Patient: sex M, age 43
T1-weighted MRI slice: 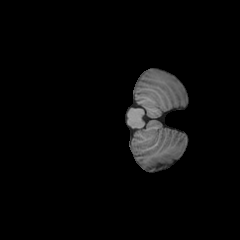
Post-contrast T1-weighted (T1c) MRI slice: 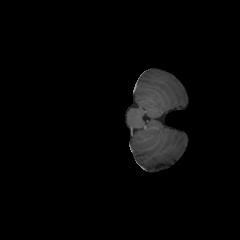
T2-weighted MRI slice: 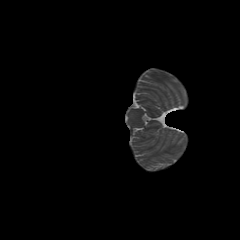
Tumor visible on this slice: no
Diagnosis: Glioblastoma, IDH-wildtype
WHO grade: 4